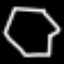
Label: octagon